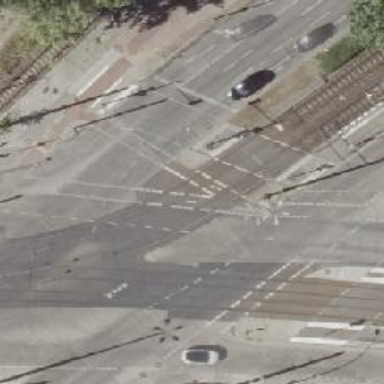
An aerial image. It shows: Tram level crossing on railway.